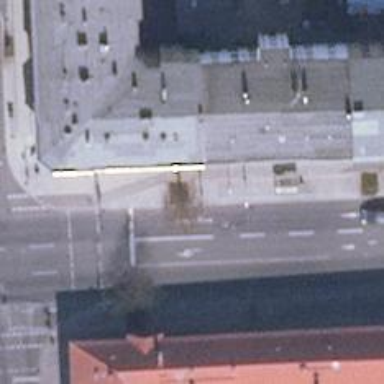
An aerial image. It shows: Primary road with asphalt surface. It has sidewalks on both sides and cycle track.